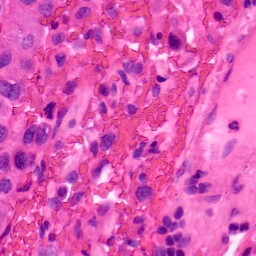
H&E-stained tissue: Lung